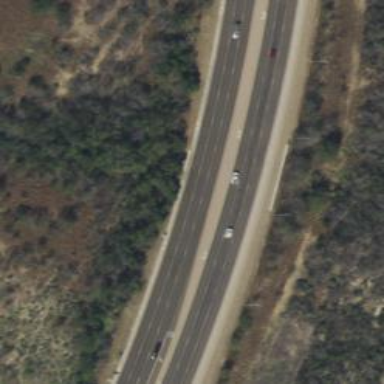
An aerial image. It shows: This image shows trunk highway that functions as expressway.